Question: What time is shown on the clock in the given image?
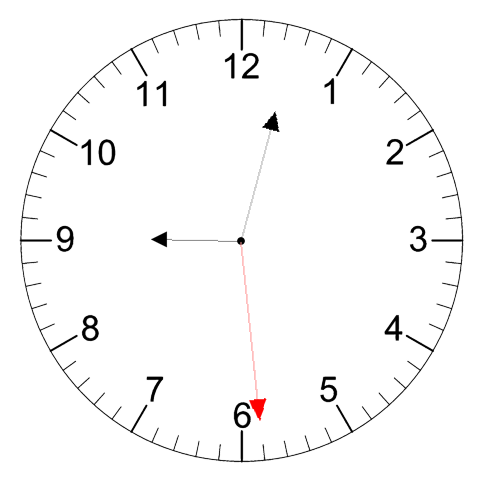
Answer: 09:02:29